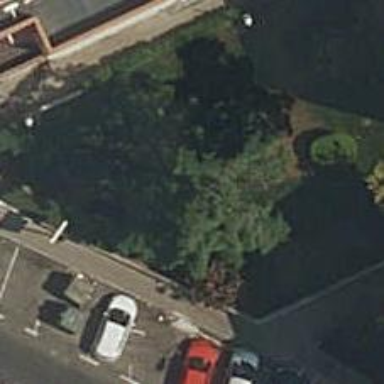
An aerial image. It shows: Evergreen needle-leaved tree.